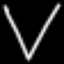
Label: diamond